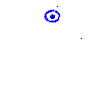
Particle: pion